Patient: sex M, age 60
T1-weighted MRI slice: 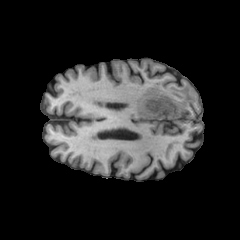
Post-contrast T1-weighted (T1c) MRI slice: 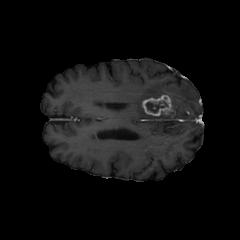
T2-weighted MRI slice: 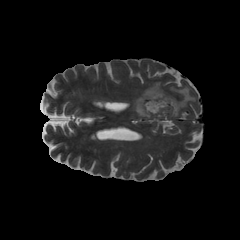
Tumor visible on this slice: yes
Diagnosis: Glioblastoma, IDH-wildtype
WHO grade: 4